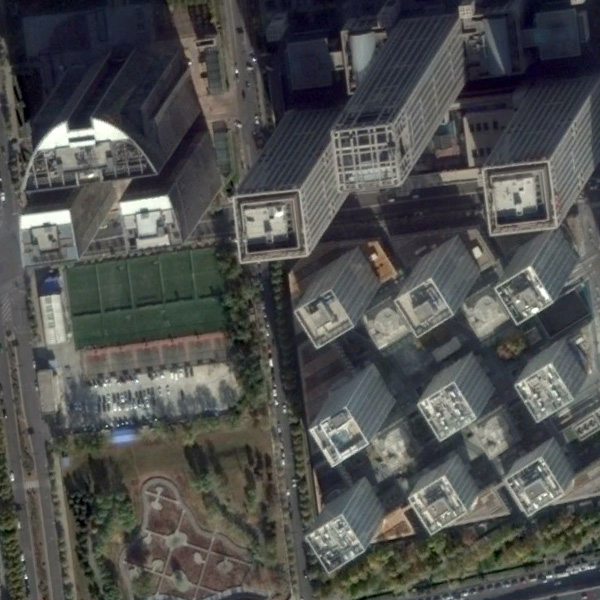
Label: Commercial